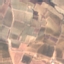
Label: PermanentCrop